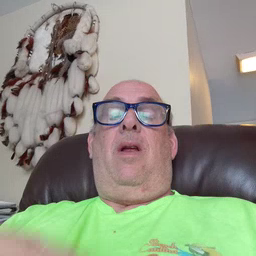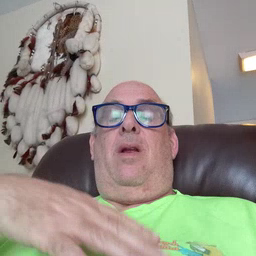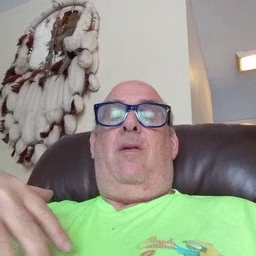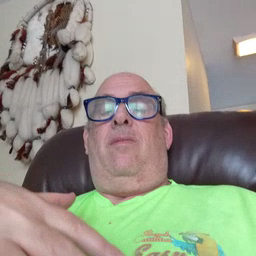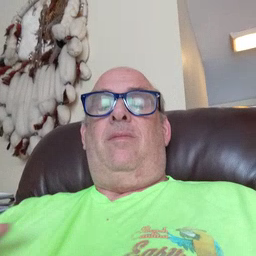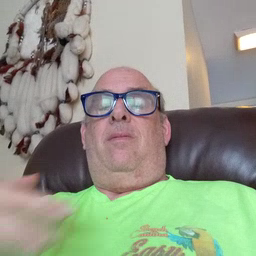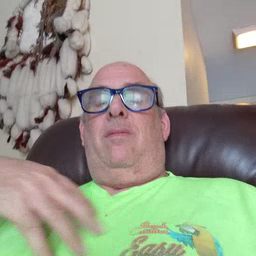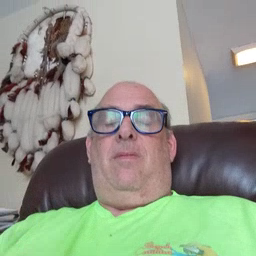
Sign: zebra